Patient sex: M
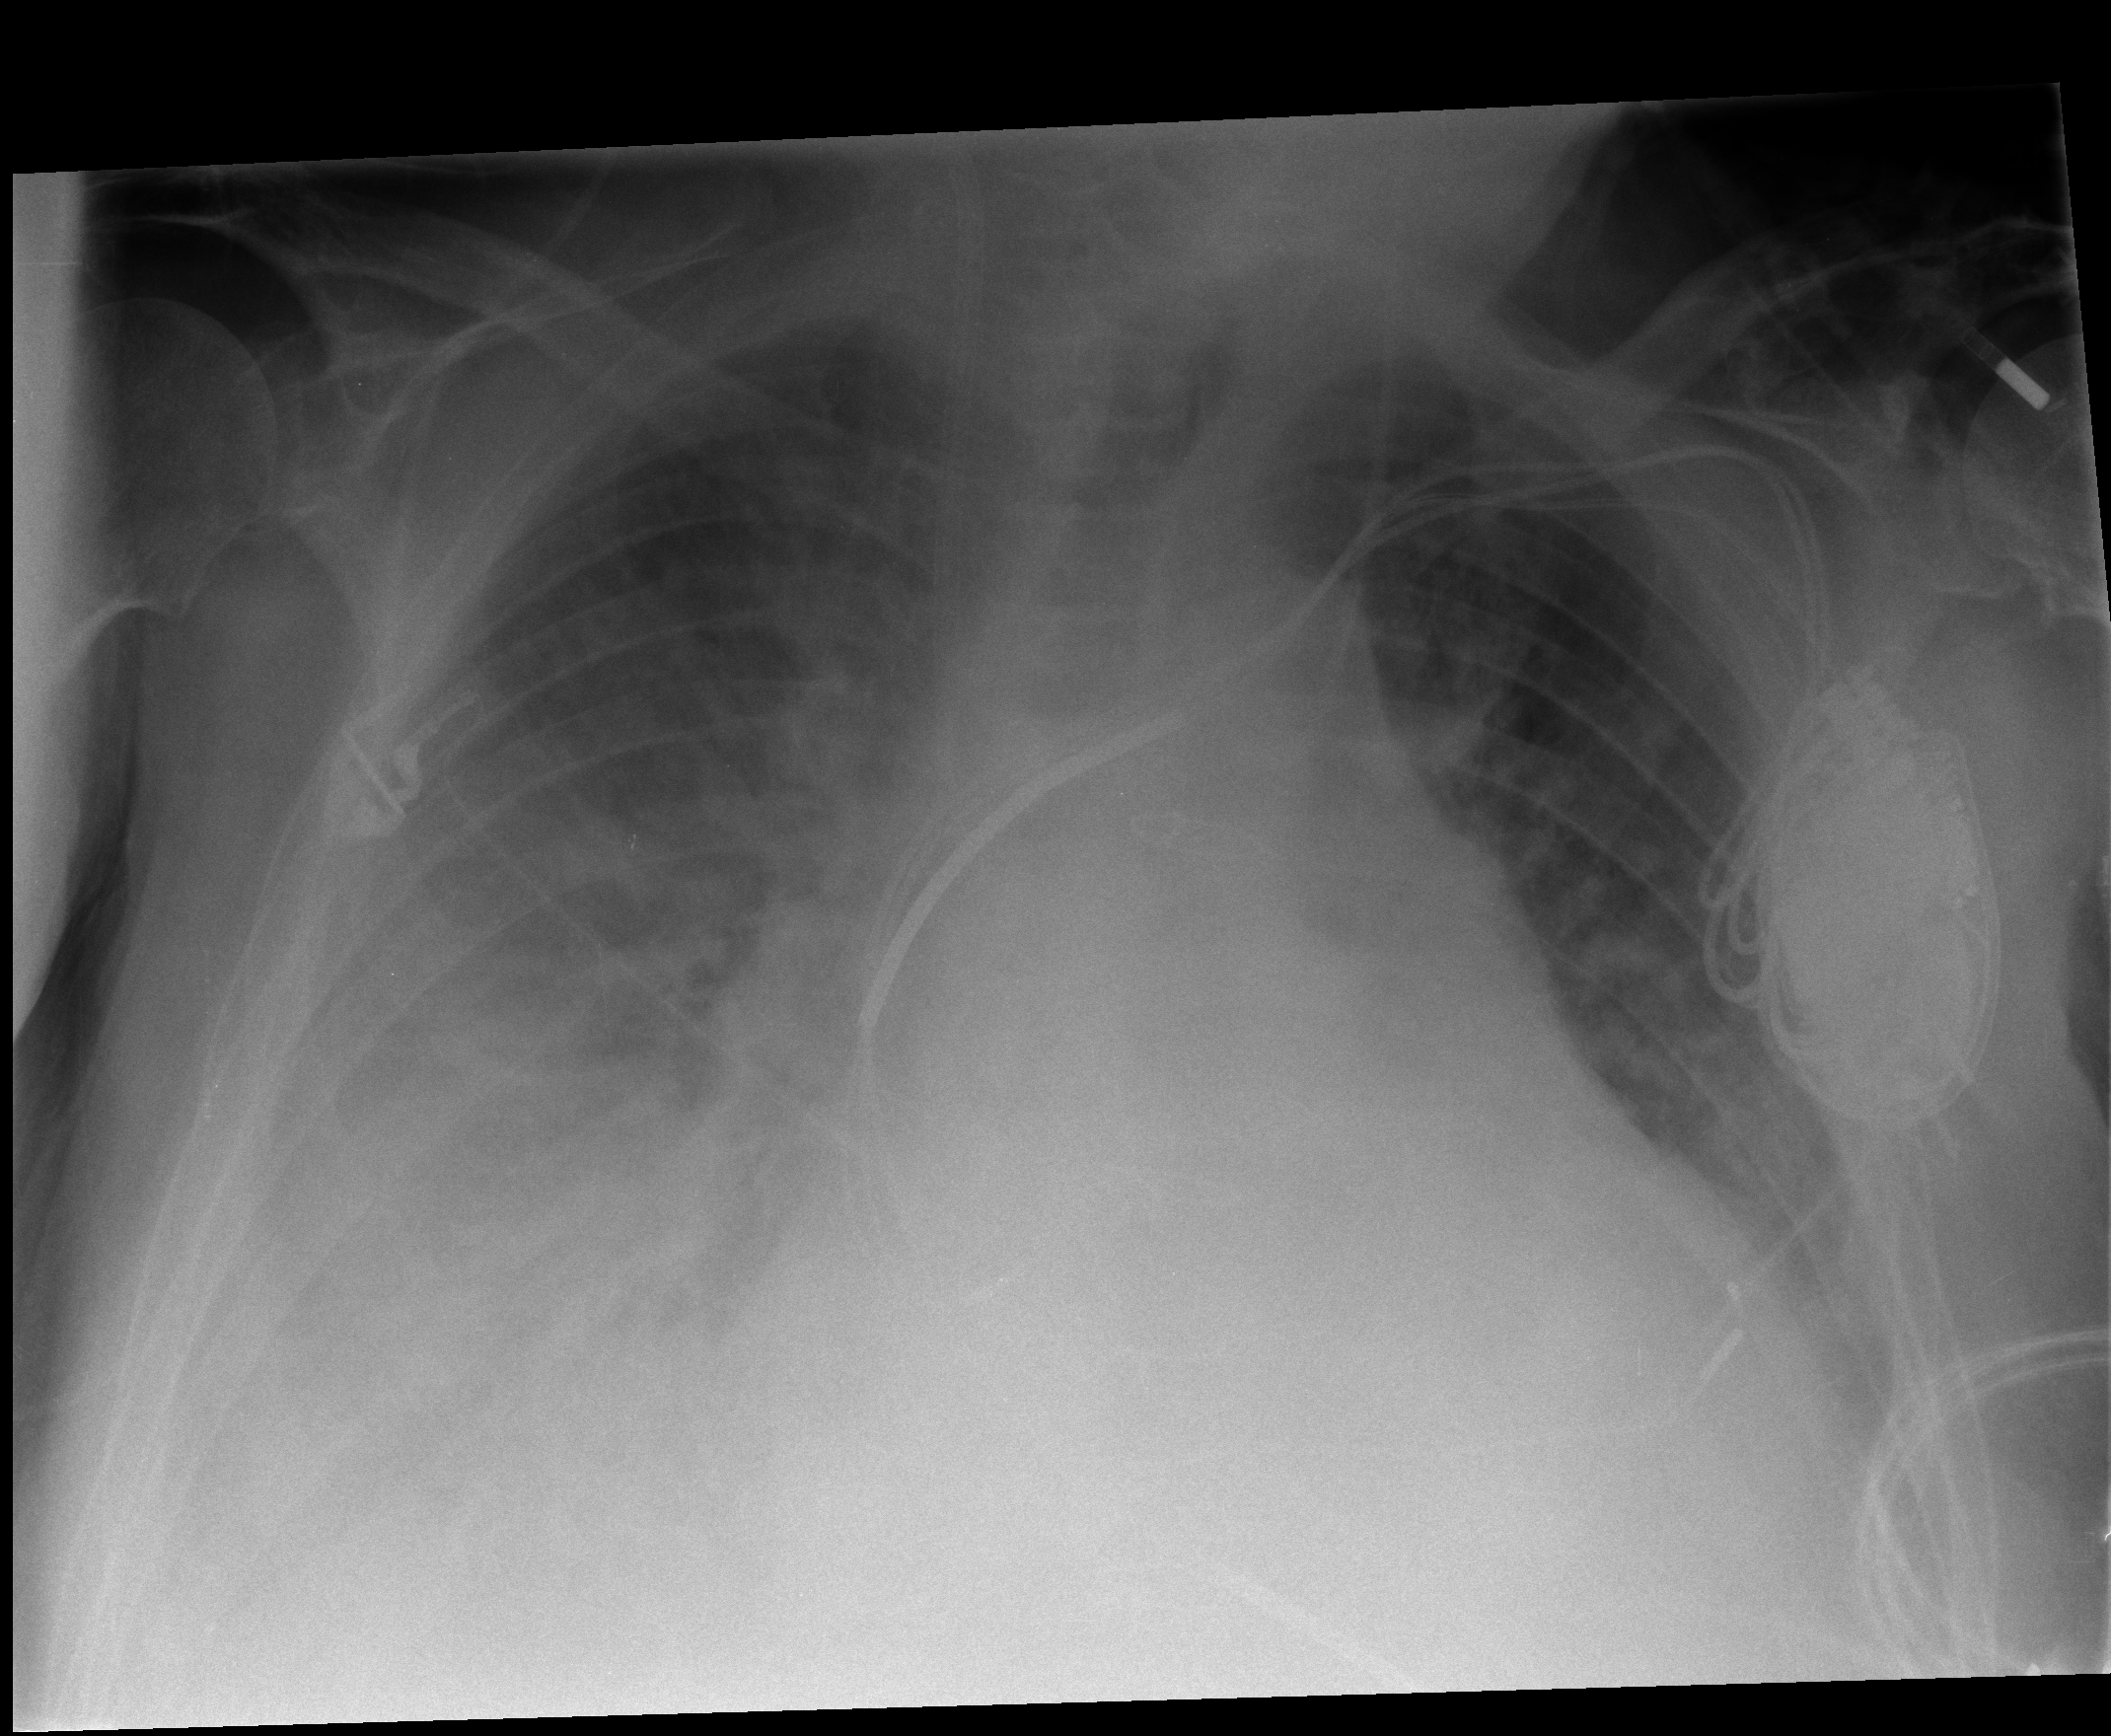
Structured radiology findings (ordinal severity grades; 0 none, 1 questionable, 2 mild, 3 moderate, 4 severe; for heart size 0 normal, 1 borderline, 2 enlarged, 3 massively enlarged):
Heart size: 2
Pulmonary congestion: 3
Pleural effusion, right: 3
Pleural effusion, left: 2
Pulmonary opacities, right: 2
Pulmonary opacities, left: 0
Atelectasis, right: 3
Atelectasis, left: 2